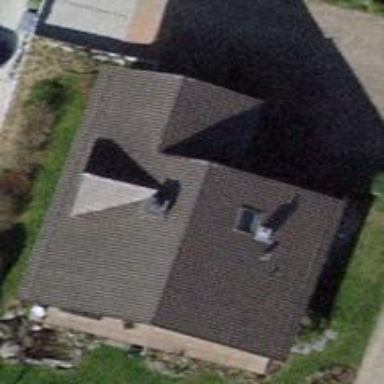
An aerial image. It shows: Detached building.